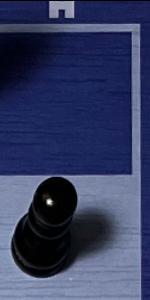
Label: Pawn_Black